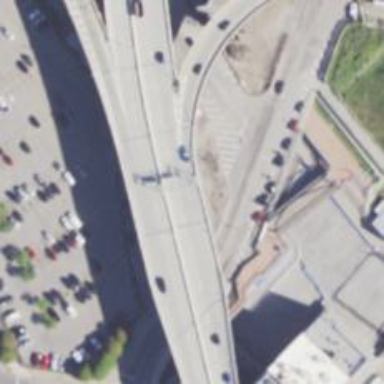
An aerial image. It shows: Viaduct bridge on asphalt motorway.